Question: When trying to edit and save a record in an ajax call via javascript, I am getting the above subject error.
I did some looking up, and the only thing I can find was something about a "compareByIdentity" property which I couldn't get how to implement in my situation, if that's the case.
The below class is where there is a one to many relationship. There can be one "project" to many "timetrackings". This is the class for the "TimeTrackings" where the "ProjectID" is the foreign key.
I am using a WCF application to retrieve and edit the data with EF 6. This is the first time I'm encountering it in my application. Obviously, because of the way the relationship is set up.
'''
namespace YeagerTechDB.Models
{
using System;
using System.ComponentModel.DataAnnotations;
using System.Runtime.Serialization;
[Serializable, DataContract(IsReference = true)]
public partial class TimeTracking
{
[Key]
[ScaffoldColumn(false)]
[Editable(false)]
[Display(Name = "Tracking ID")]
[DataMember]
public int TimeTrackingID { get; set; }
[Required]
[Display(Name = "Project ID")]
[DataMember]
public short ProjectID { get; set; }
[Required]
[DataType(DataType.Date)]
[DataMember]
public DateTime StartDate { get; set; }
[Required]
[DataType(DataType.Date)]
[DataMember]
public DateTime EndDate { get; set; }
[DataType(DataType.MultilineText)]
[DataMember]
public string Notes { get; set; }
[DataType(DataType.DateTime)]
[DataMember]
public DateTime CreatedDate { get; set; }
[DataType(DataType.DateTime)]
[DataMember]
public DateTime? UpdatedDate { get; set; }
[DataMember]
public virtual Project Project { get; set; }
}
}
'''
The output of the debugging is below. Please copy the image and paste it to your favorite image viewer for better detail.
Notice that the of the TimeTrackingID is set correctly to 1.

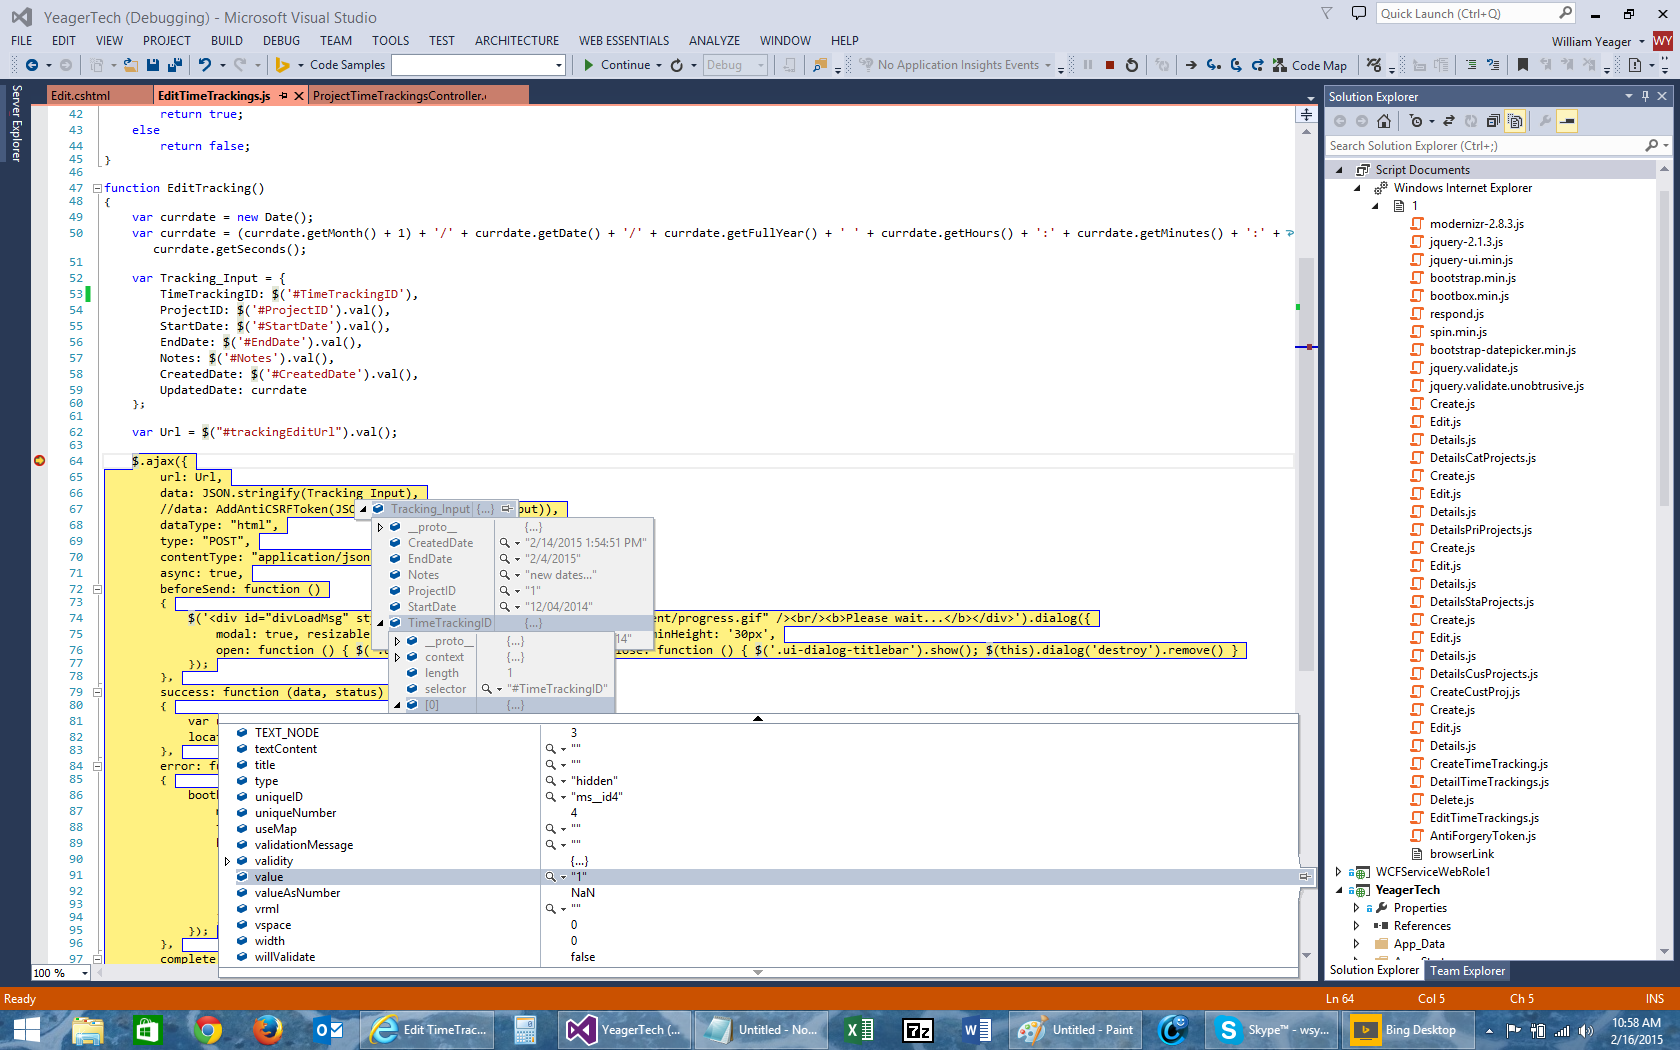
Answer: The problem is coming from your 'JSON.stringify' in line 66.
You are converting the object 'Tracking_Input' to json.
'Tracking_Input.TimeTrackingID' is a jquery array of dom elements with the id TimeTrackingID, and this cannot be converted to json.
Did you mean '$('TimeTrackingID').val()' to match the other lines